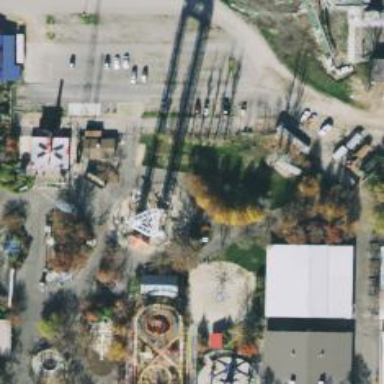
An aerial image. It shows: Thrilling drop tower attraction.